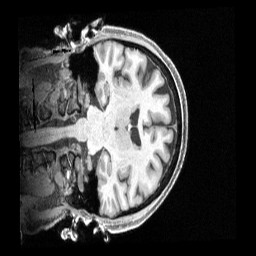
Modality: T1w
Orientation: coronal
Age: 67
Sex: female
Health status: healthy
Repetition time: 2.4 s
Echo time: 0.00222 s